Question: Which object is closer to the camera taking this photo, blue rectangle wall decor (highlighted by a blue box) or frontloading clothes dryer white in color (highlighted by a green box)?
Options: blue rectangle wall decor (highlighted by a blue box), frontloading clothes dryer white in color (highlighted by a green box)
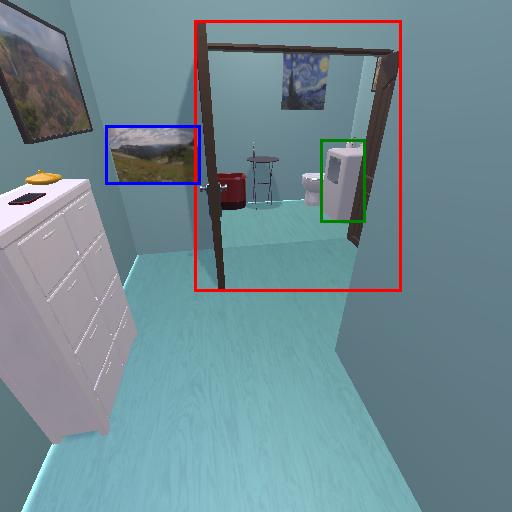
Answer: blue rectangle wall decor (highlighted by a blue box)